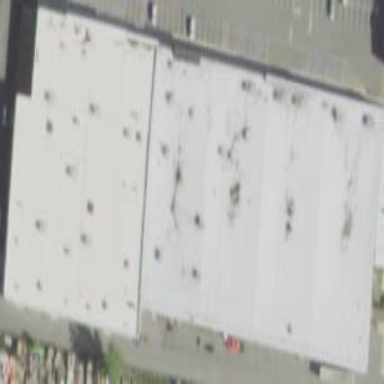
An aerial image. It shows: Retail building that houses wholesale shop.